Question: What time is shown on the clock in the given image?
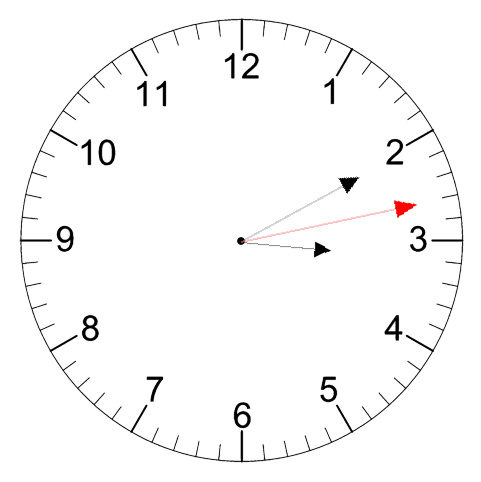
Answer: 03:10:13